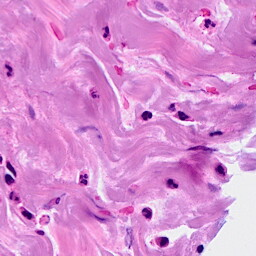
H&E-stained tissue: Breast